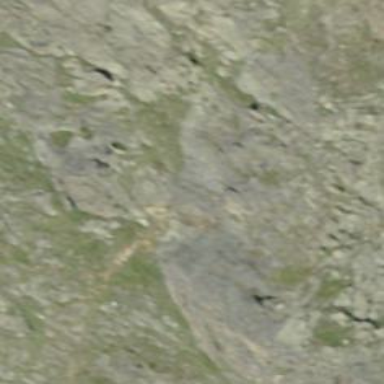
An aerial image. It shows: Natural cliff.